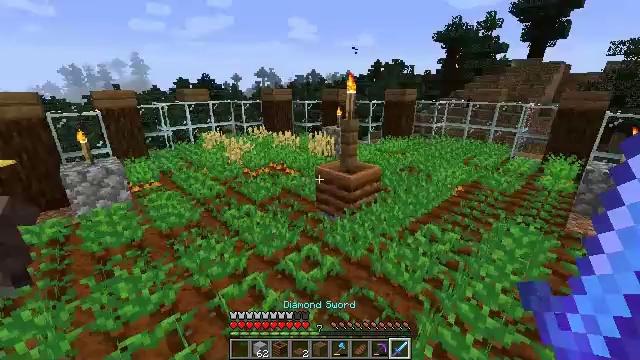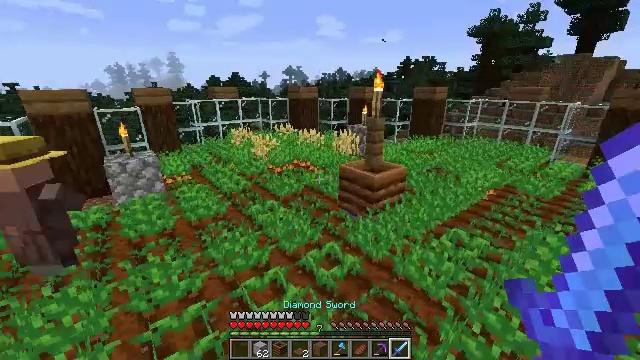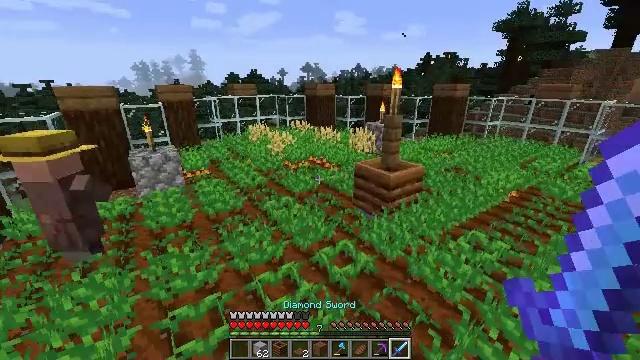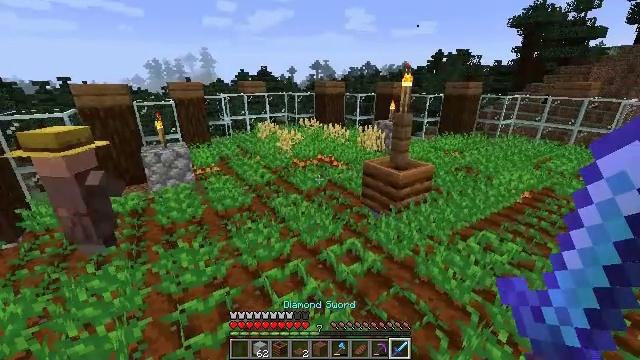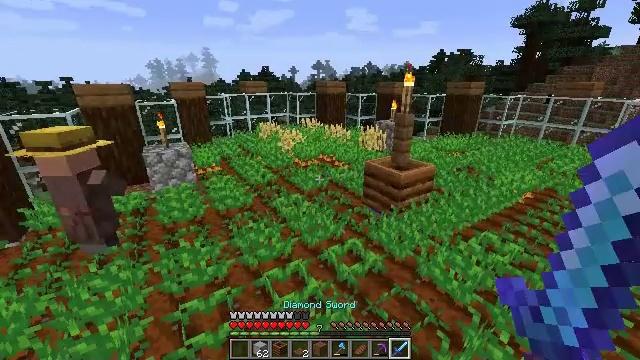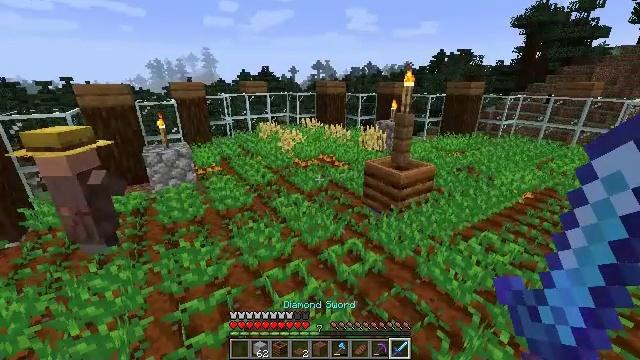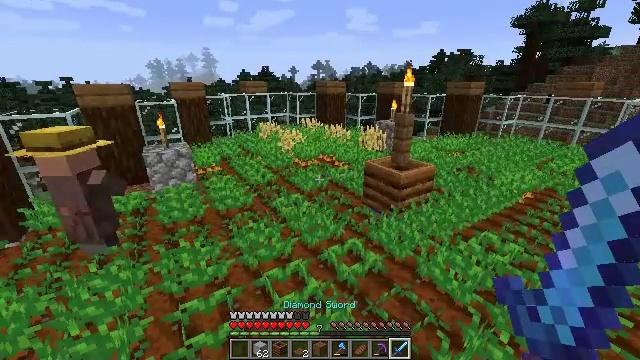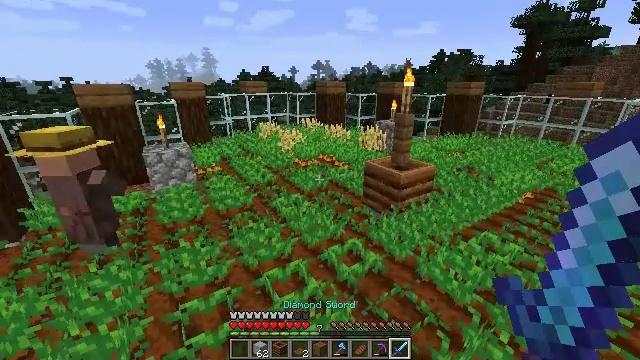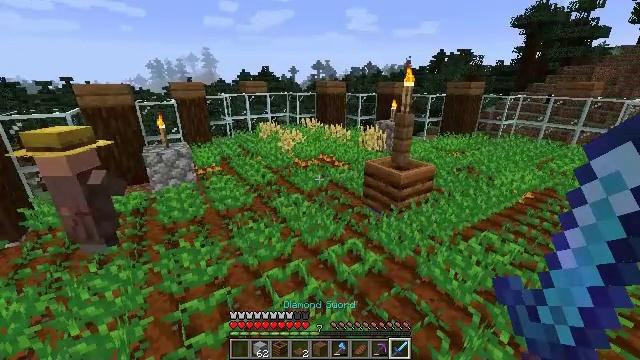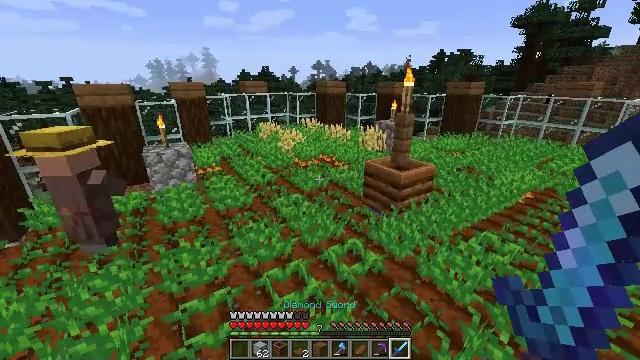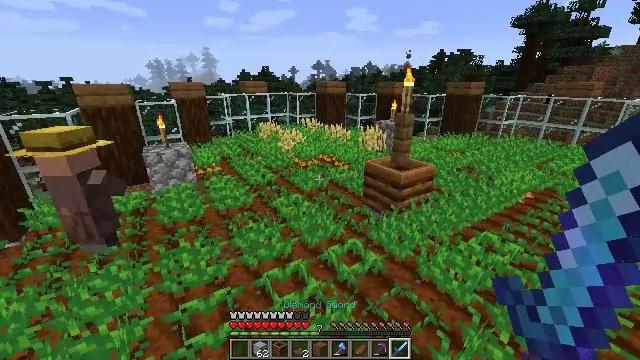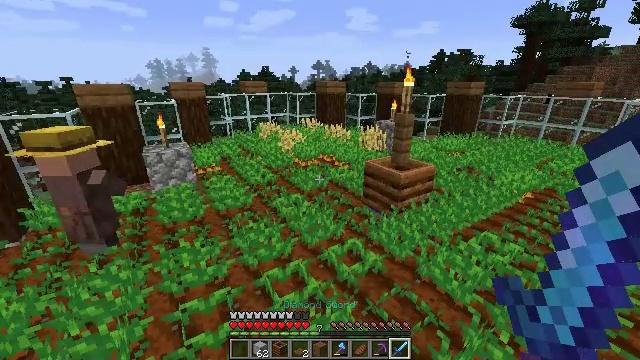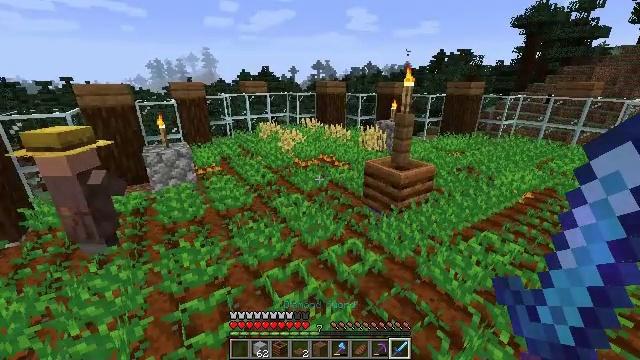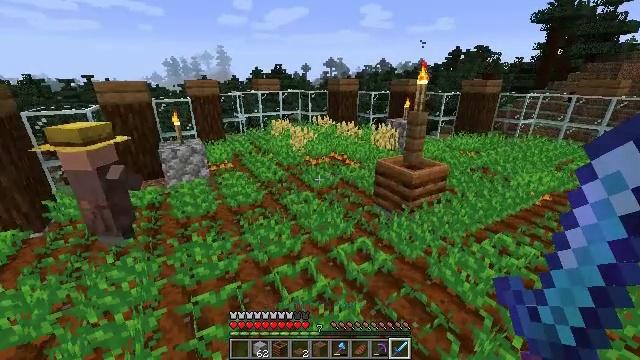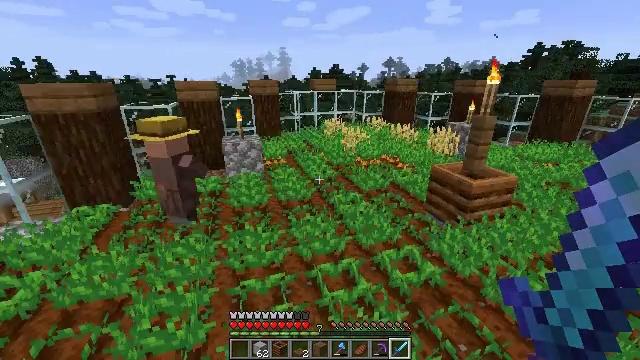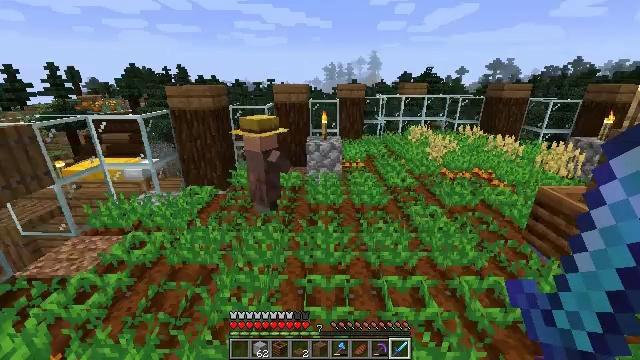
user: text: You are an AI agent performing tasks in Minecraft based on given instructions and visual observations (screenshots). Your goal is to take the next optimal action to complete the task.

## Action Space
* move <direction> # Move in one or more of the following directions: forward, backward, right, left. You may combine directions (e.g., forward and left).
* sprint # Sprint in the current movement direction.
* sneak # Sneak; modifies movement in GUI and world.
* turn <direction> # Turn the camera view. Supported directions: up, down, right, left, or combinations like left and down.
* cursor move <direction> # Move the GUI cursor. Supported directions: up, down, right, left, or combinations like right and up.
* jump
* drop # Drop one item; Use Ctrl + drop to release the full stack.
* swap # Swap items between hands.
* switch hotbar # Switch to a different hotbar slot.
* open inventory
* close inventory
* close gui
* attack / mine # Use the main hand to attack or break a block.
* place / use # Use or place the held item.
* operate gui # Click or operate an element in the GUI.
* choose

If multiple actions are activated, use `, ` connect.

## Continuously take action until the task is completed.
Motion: motion action
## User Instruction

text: Gather carrots from the field.
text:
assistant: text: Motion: turn left
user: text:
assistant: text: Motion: turn left
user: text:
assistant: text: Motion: turn left
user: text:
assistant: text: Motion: no_op
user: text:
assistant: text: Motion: no_op
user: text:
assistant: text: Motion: no_op
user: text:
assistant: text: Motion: no_op
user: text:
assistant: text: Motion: no_op
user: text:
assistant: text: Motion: no_op
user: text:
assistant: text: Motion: no_op
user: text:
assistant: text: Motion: no_op
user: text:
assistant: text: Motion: no_op
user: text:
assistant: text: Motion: turn left
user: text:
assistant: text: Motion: turn left
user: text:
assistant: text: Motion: turn left
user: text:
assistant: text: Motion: turn left and up
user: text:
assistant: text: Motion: no_op
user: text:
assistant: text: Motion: no_op
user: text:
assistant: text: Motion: no_op
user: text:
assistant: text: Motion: no_op
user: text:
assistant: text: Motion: no_op
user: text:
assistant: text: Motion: no_op
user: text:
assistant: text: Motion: no_op
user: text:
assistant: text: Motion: no_op
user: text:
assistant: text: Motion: no_op
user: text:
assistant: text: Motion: no_op
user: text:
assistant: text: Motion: no_op
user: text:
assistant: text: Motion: no_op
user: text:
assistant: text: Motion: no_op
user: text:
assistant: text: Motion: no_op